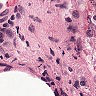
Metastatic tissue present: no